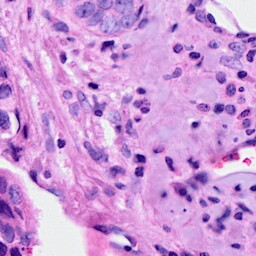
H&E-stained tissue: Breast